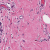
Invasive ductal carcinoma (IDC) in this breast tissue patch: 0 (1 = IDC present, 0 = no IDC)